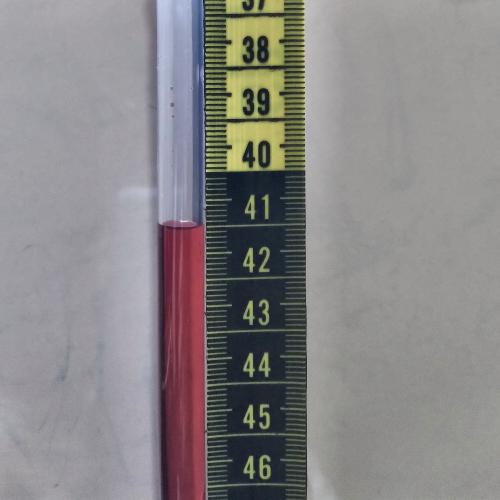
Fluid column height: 41.0 cm